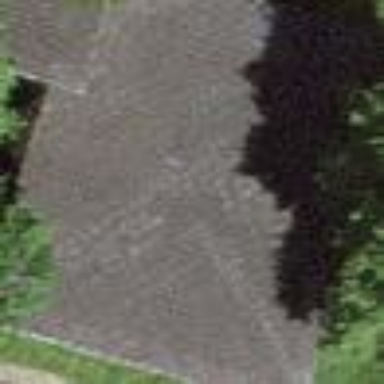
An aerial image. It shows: Barn.